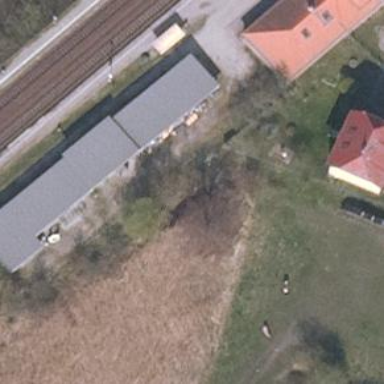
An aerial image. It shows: Shed.